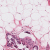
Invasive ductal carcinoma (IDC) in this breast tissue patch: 0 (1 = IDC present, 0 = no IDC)